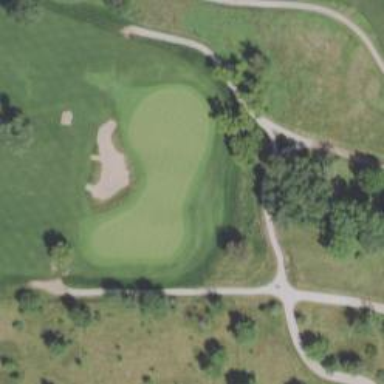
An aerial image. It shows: View of golf hole.